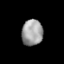
Tissue: lung
Cell type: T cells
Senescence score: 0.1866
Nuclear area (px): 535
Mean DAPI intensity: 159.439